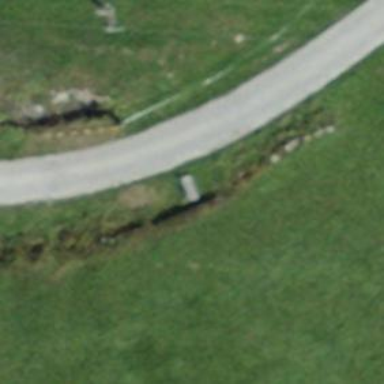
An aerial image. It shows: Swing gate.